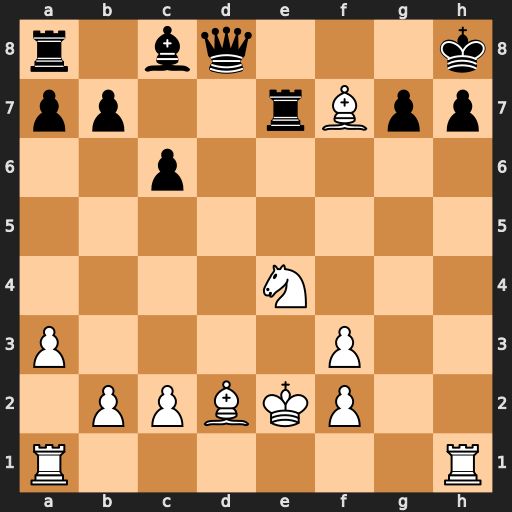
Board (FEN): r1bq3k/pp2rBpp/2p5/8/4N3/P4P2/1PPBKP2/R6R
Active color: w
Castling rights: -
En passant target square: -
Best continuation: Rxh7+ Kxh7 Rh1+ Bh3 Rxh3#